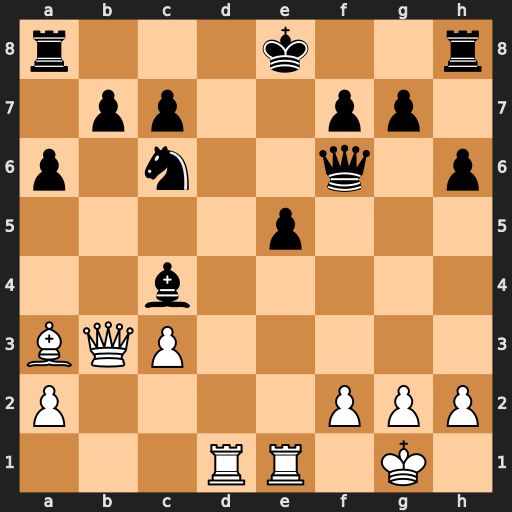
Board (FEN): r3k2r/1pp2pp1/p1n2q1p/4p3/2b5/BQP5/P4PPP/3RR1K1
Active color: w
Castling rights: kq
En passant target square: -
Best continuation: Qxb7 Rd8 Rxd8+ Nxd8 Qxc7